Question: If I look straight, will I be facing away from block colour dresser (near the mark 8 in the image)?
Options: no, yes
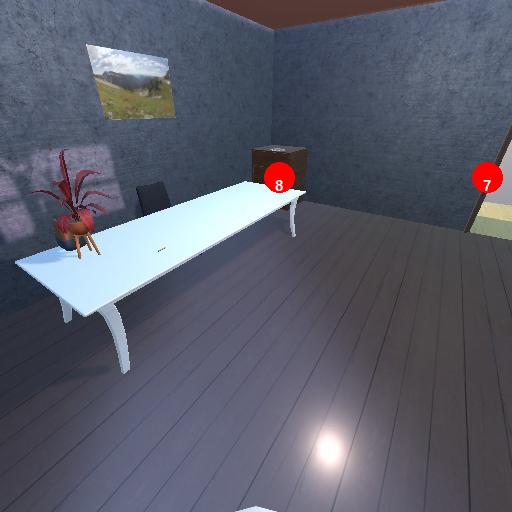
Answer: no